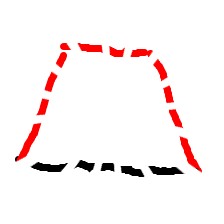
Shape: trapezoid